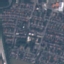
Label: Residential